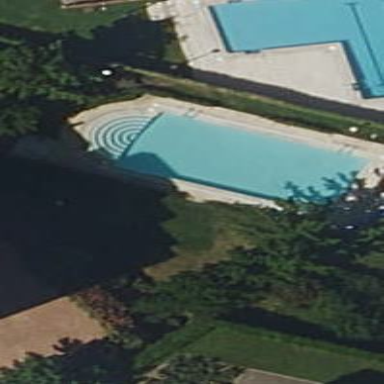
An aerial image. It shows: Swimming pool located in leisure land.